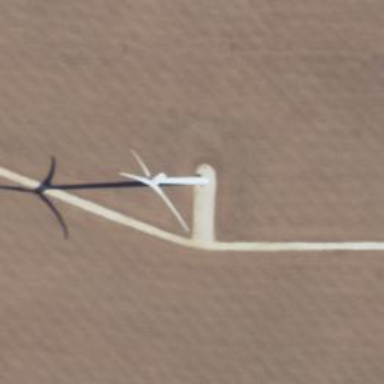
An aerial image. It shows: Road designated for service vehicles in wind farm area.